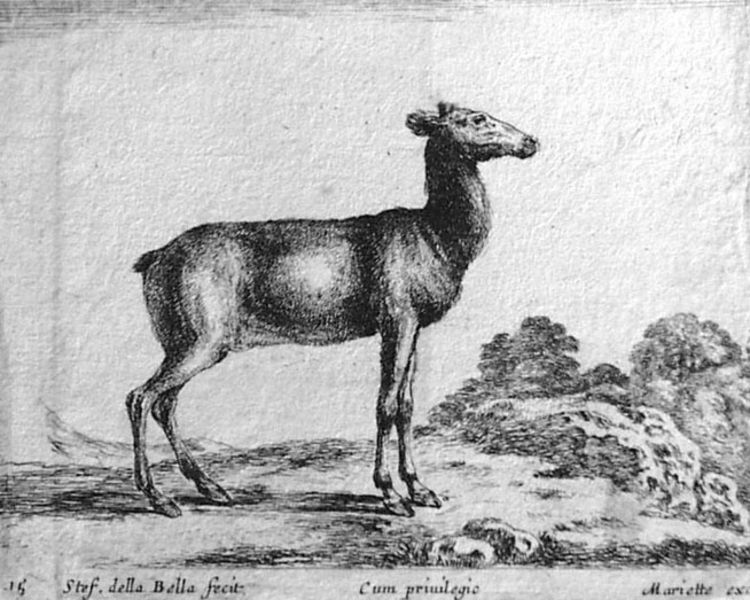
Titel: Verschiedene Tiere (Diversi animali): Hirschkuh
Künstler: Stefano della Bella
Standort: Karlsruhe
Institution: Staatliche Kunsthalle Karlsruhe
Schlagwörter: grau, himmel, white, black, dark, face, france, gray, grey, nose, portrait, picture, print, profile, wood, life, rock, rocks, skin, sky, stone, tree, ear, head, hill, landscape, mountain, nature, sand, see, horizon, trees, eyes, feet, forest, grass, light, bushes, plants, drawing, paper, black and white, look, shadow, fur, mouth, animals, etching, sketch, tail, french, writing, meadow, still life, outside, rural, schwarz, weiss, neck, ink, draft, italian, ground, ears, hips, study, watch, engraving, pencil, draw, animal, deer, eye, legs, bush, horse, shrub, outdoors, shading, snout, charcoal, hoof, shadows, goat, hirsch, hooves, mammal, reh, sheep, desert, lamb, land, waterfall, landschaft, still, hatching, plain, exotic, standing, body, camel, description, latin, stomach, zeichnung, text, hoofs, tier, words, woods, countryside, fawn, lonely, natural, knees, wildlife, wild, right, dear, belly, animla, hart, doe, natural history, tres, della bella, fecit, calf, elk, hind, jungle, biology, sanctuary, printmaking, point of view, shaddows, mariette, solitude, della, bella, stefano, palnts, groun, foregoround, scientific, quadriped, aimal, scenary, roe, cim, cum, cum primlegio, cim priuilegio, der, 15, hert, stef, black and wihte, priuilegio, meadoe, priwlegic, cum privilegio